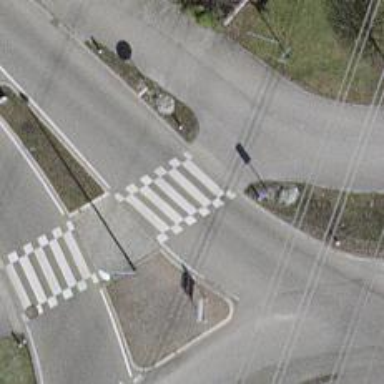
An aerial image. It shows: Uncontrolled zebra crossing with white markings on the road.